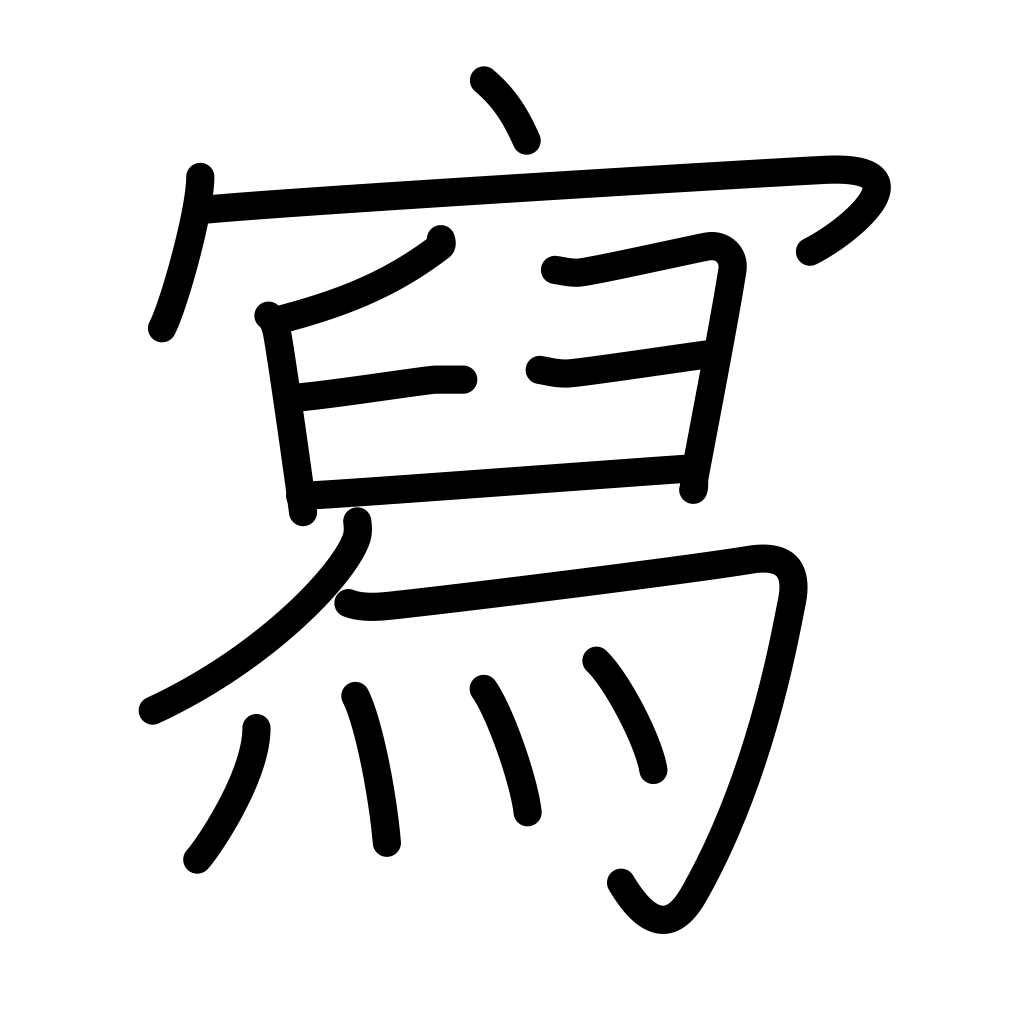
Meaning: be photographed, copy, describe